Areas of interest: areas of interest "Harmony Fragrance Residence"
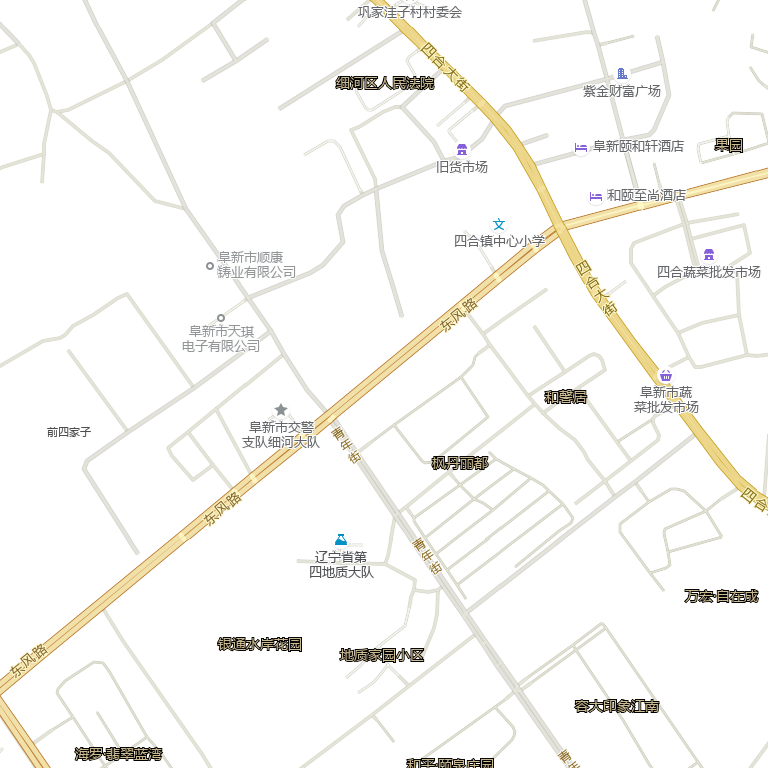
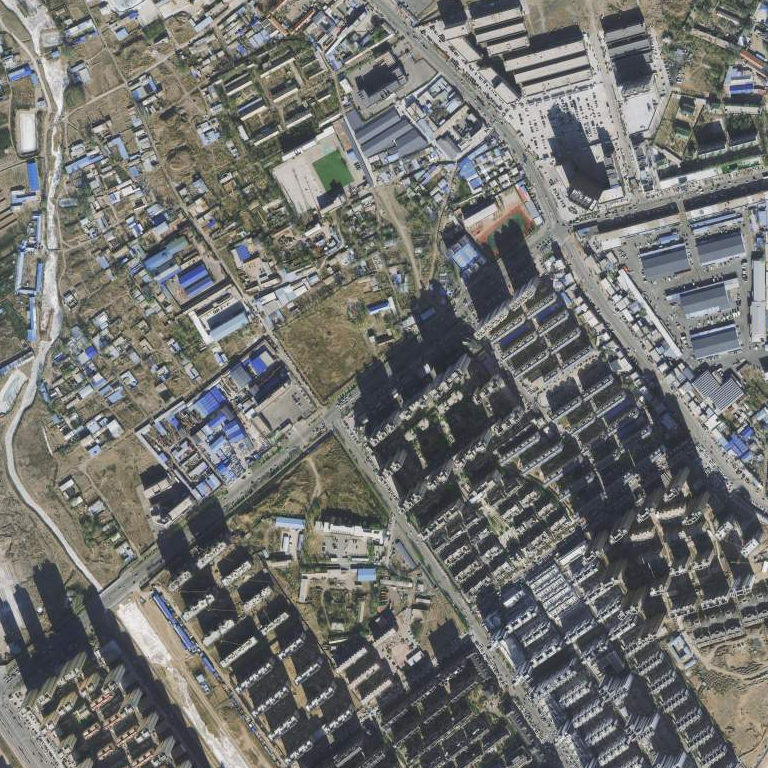